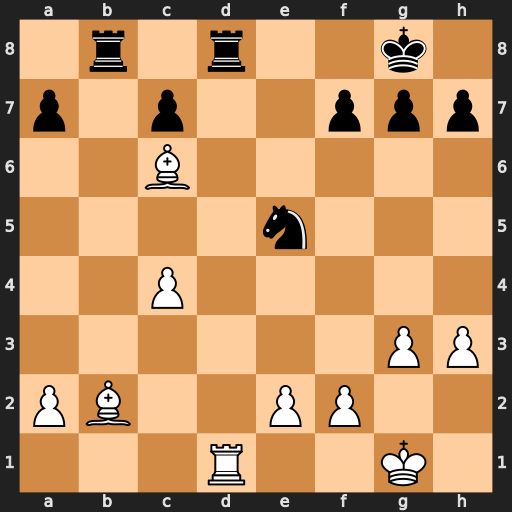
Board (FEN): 1r1r2k1/p1p2ppp/2B5/4n3/2P5/6PP/PB2PP2/3R2K1
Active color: w
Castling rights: -
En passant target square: -
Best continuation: Rxd8+ Rxd8 Bxe5